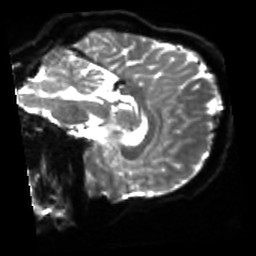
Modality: sbref
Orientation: sagittal
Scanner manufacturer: siemens
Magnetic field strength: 3 T
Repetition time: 4 s
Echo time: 0.0594 s